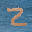
Label: 2